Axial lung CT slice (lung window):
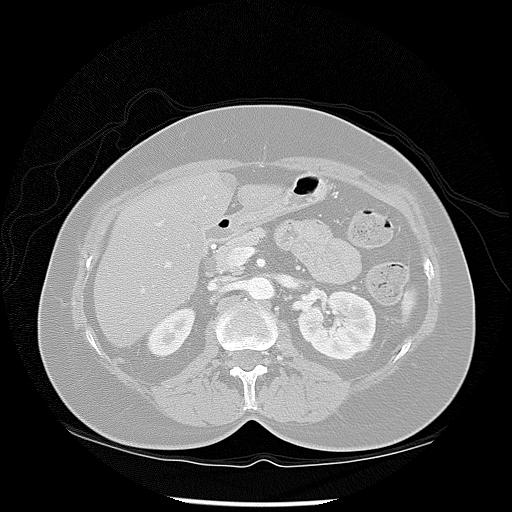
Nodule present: no